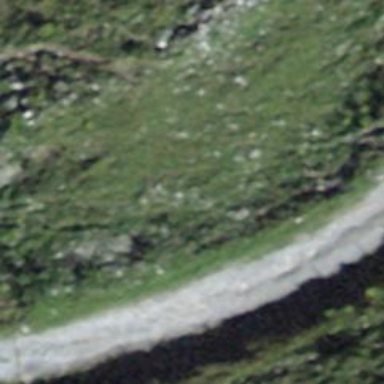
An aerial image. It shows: Intermediate downhill track with grade1 surface.